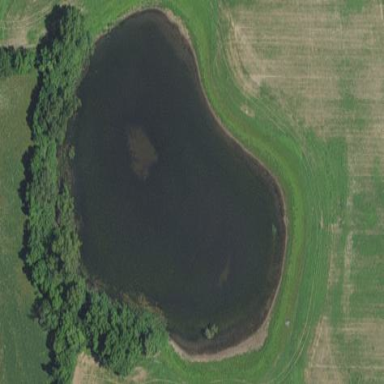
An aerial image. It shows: Pond with natural water.